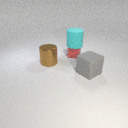
small red rubber cube to the left of large gray rubber cube